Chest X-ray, PA view. Patient: 45 years old, sex F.
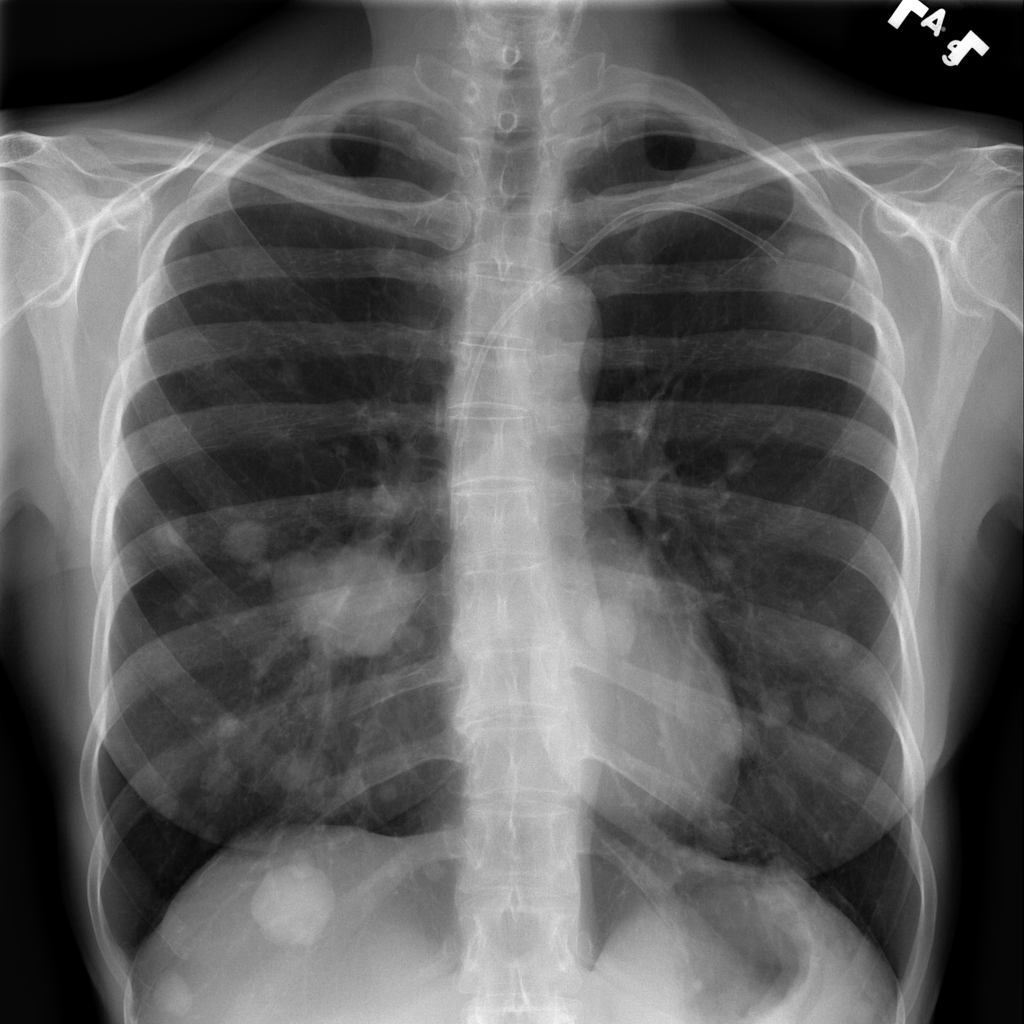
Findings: Nodule